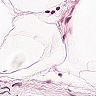
Metastatic tissue present: no